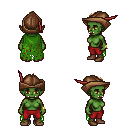
a pixel art fantasy rpg character, female body template, orc, green skin, green tattered cape, red pants, light blonde mohawk hairstyle, leather cap, bracelets, brown shoes, four views (front, back, left, right), 2x2 character sprite sheet, small pixel art, hard edges, no anti-aliasing